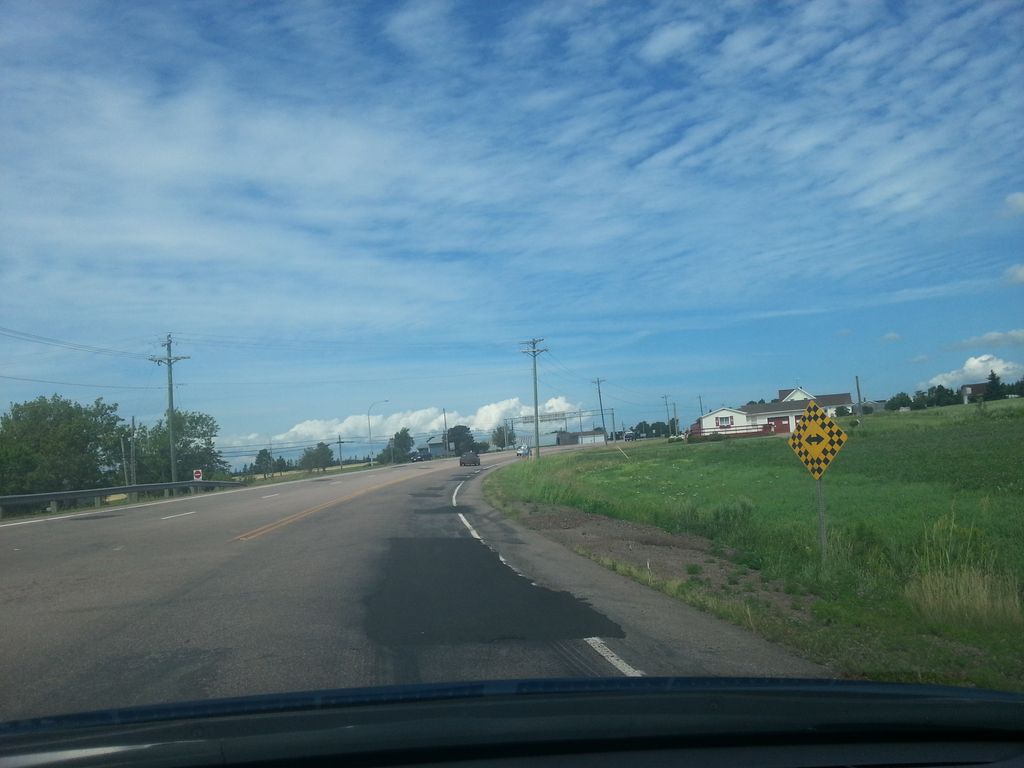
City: charlottetown